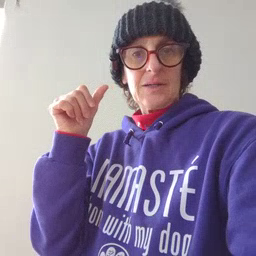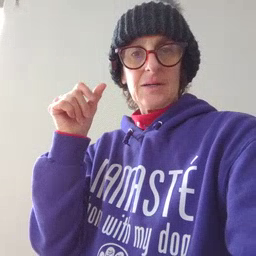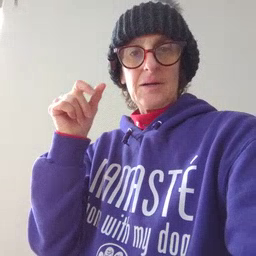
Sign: yesterday